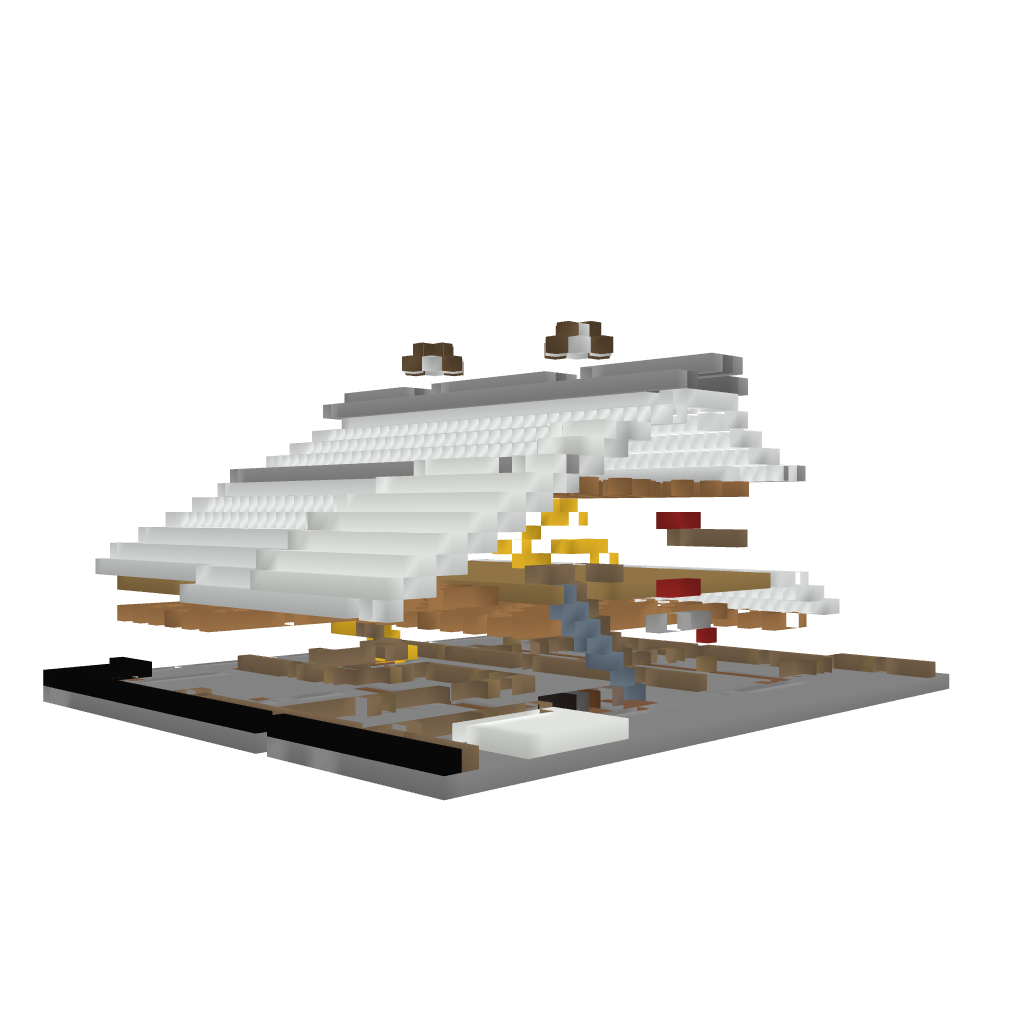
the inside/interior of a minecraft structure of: Barn with hay loft